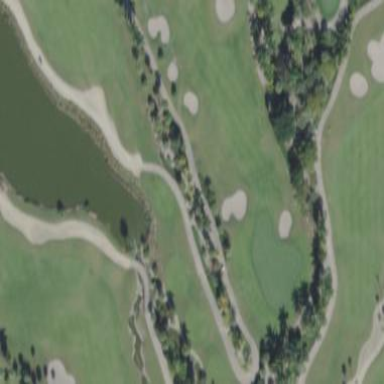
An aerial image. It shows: Golf bunker filled with sandy terrain.